Interaction volume radius: 10 \u00c5
Interaction volume height: 20 \u00c5
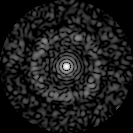
Disorder parameter: 0.86